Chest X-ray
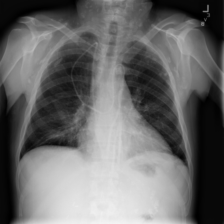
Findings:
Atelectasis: negative
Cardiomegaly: negative
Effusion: positive
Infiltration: negative
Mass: negative
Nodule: negative
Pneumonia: negative
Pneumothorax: negative
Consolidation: negative
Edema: negative
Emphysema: negative
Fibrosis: negative
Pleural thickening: negative
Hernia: negative